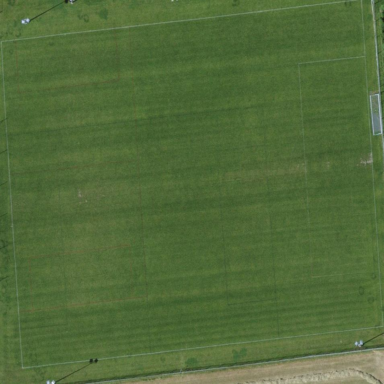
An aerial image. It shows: Soccer pitch designated for leisure and sports activities.